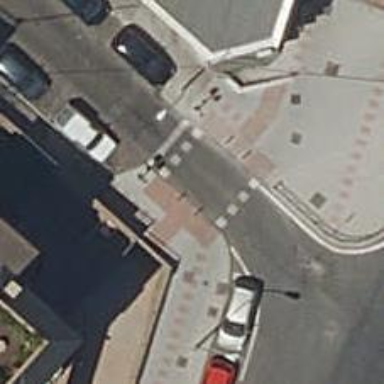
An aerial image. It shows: Road crossing with traffic signals.